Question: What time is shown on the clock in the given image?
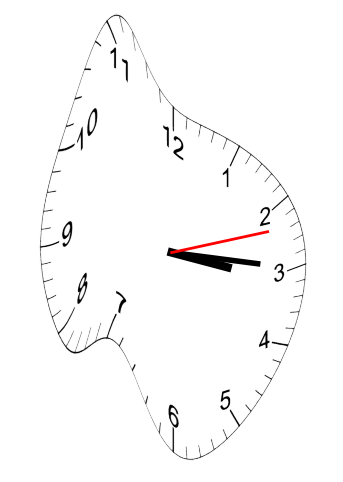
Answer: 03:15:12